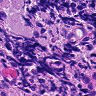
Metastatic tissue present: no